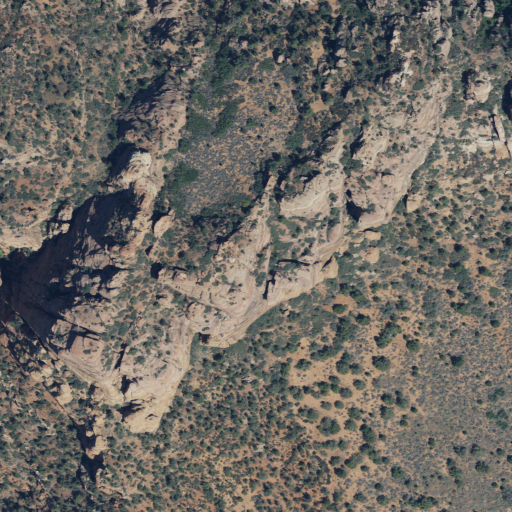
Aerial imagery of mountain in Utah named Lambs Knoll containing shrub and evergreen forest